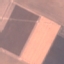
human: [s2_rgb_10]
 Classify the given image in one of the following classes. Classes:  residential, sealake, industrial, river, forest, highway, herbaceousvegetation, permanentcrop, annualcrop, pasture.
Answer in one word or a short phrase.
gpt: AnnualCrop